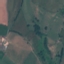
Land use / land cover class: Pasture